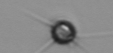
Label: Acanthoica_quattrospina